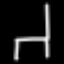
Label: chair